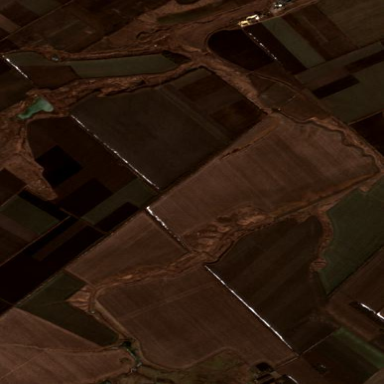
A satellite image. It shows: View of farmland.